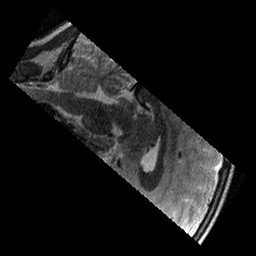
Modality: T2w
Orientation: sagittal
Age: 9
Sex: male
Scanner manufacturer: siemens
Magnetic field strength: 3 T
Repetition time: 9.23 s
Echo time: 0.067 s